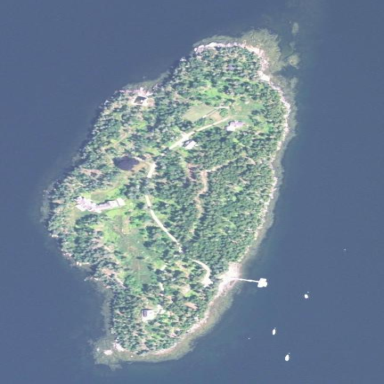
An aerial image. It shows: Island with natural coastline.